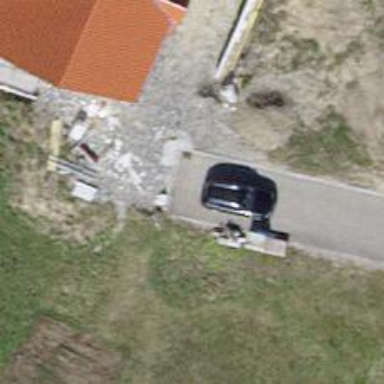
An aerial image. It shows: Asphalt driveway for service vehicles. There is no sidewalk.